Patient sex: F
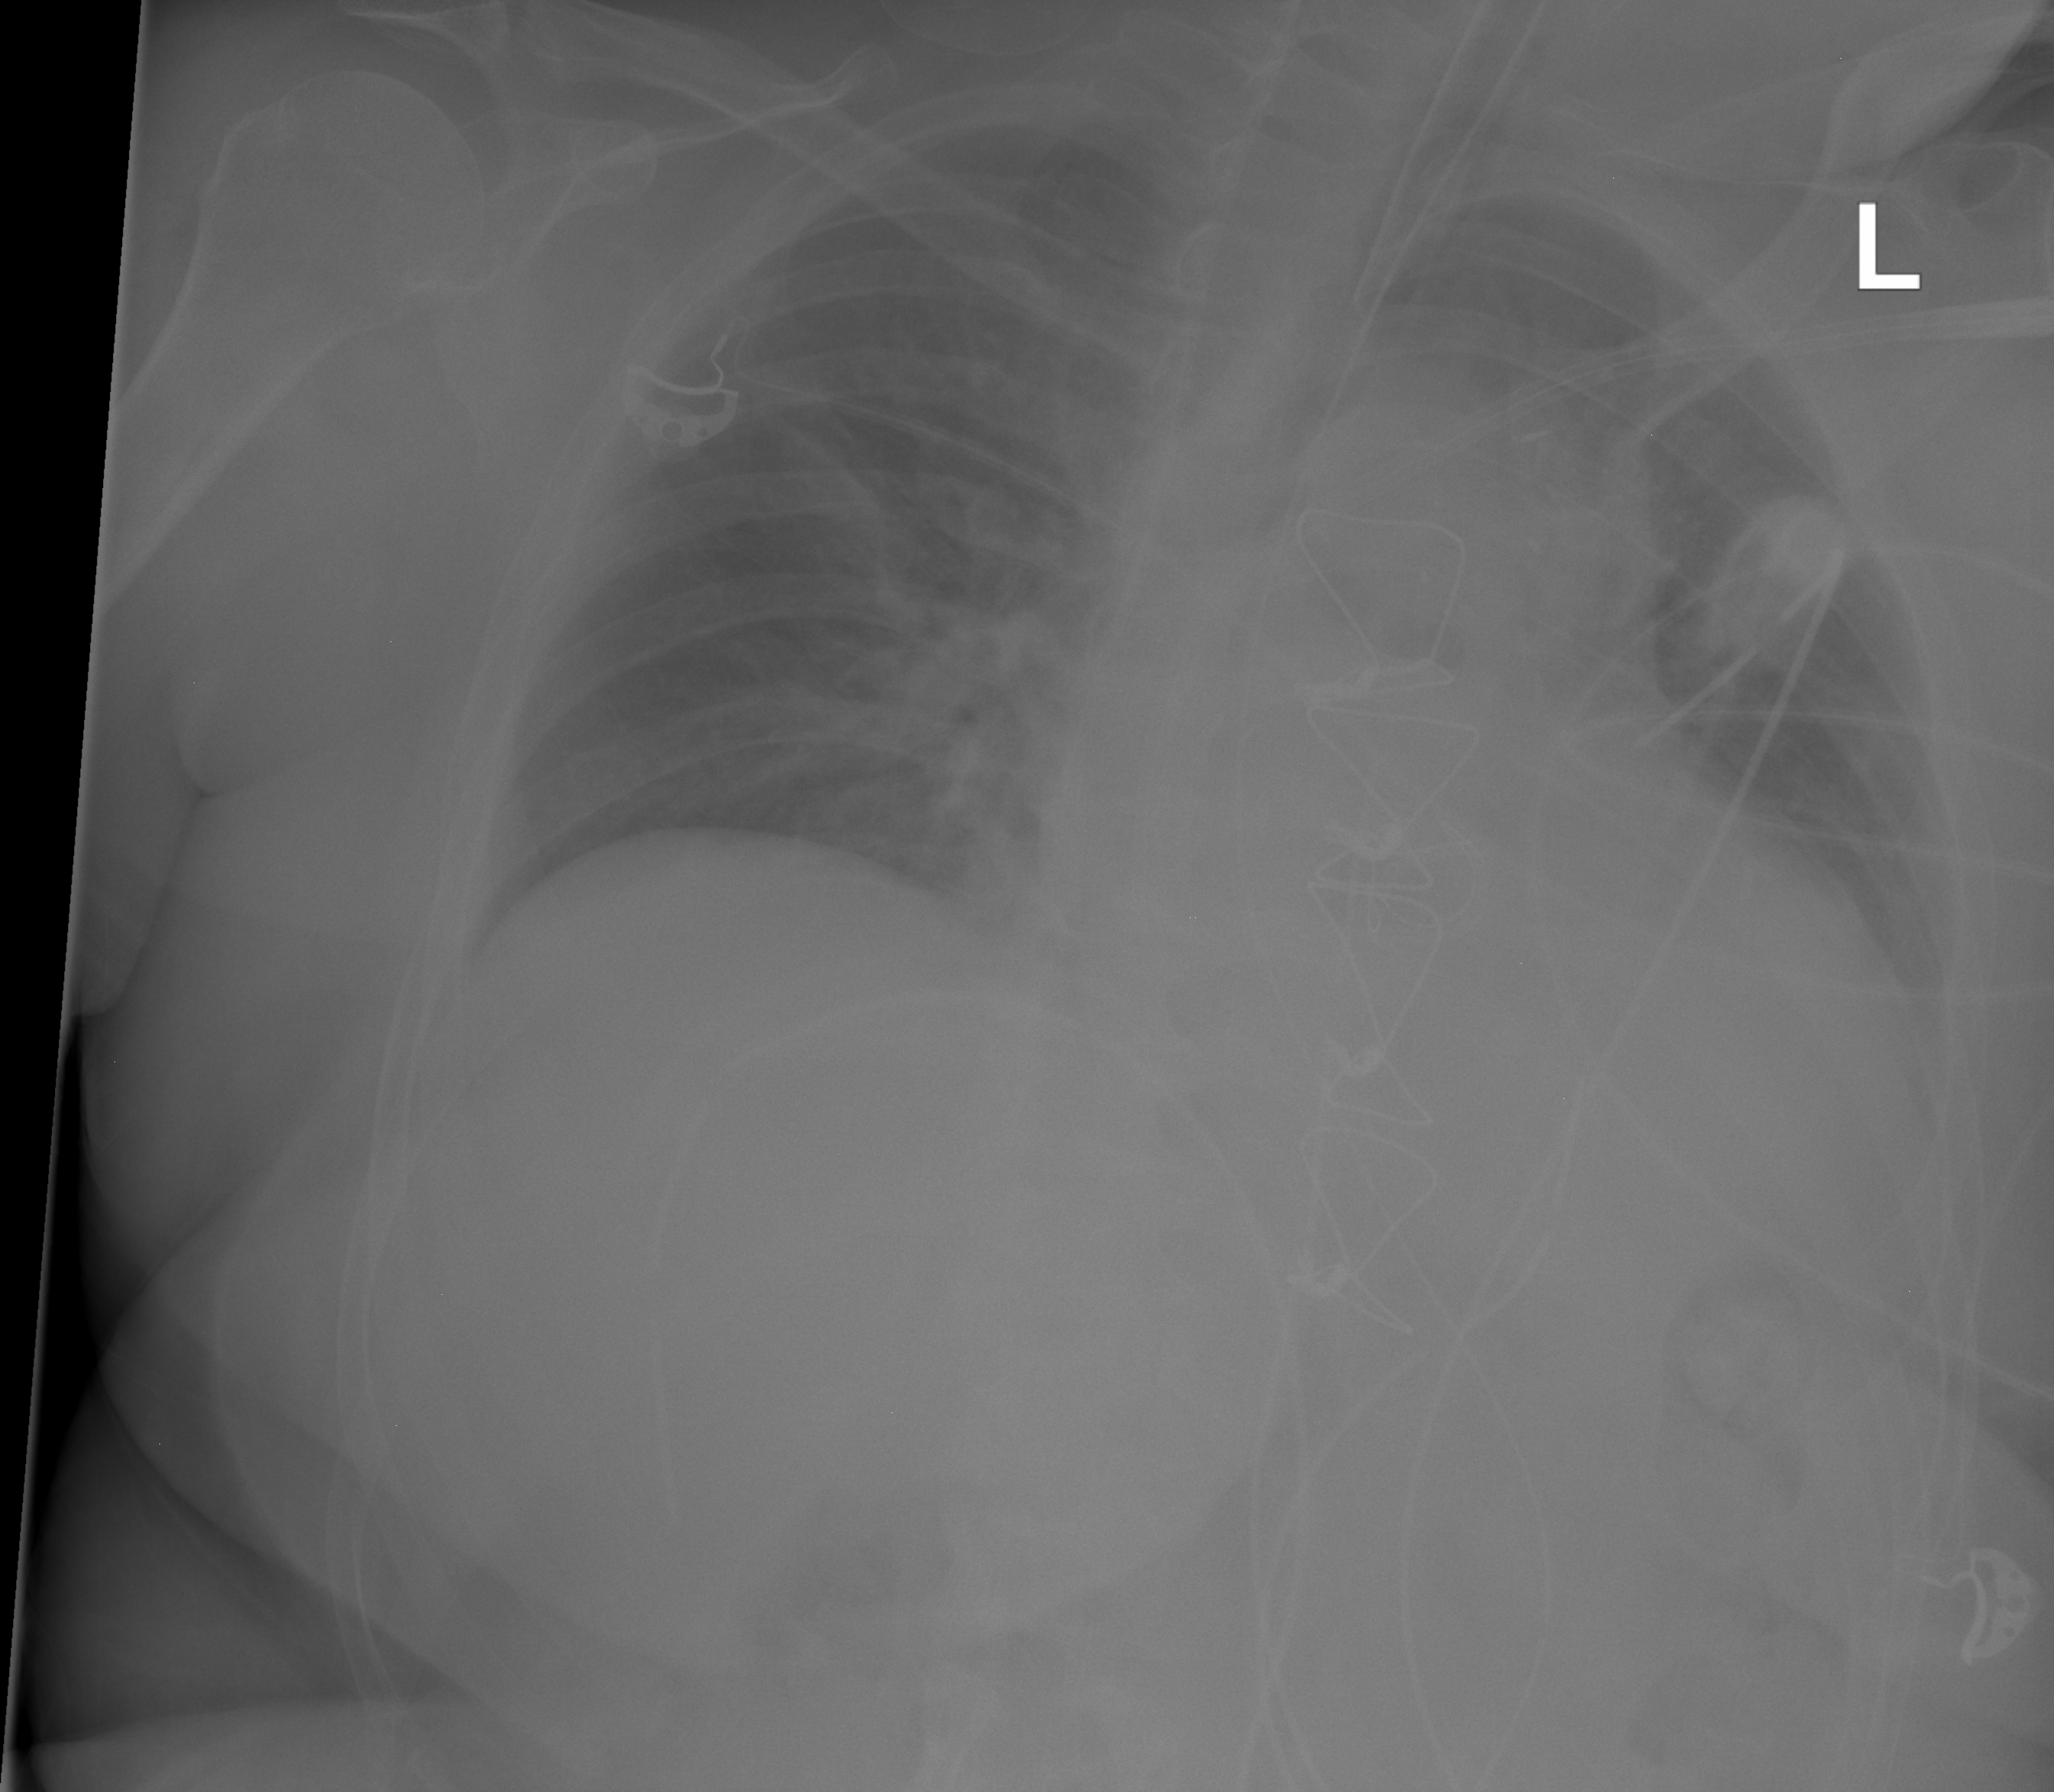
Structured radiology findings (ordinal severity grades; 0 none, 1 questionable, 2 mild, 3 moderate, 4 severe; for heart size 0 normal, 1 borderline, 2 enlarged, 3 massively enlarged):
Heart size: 0
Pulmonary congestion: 0
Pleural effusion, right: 0
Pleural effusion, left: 2
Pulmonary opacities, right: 0
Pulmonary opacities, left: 0
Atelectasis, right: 0
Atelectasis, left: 0